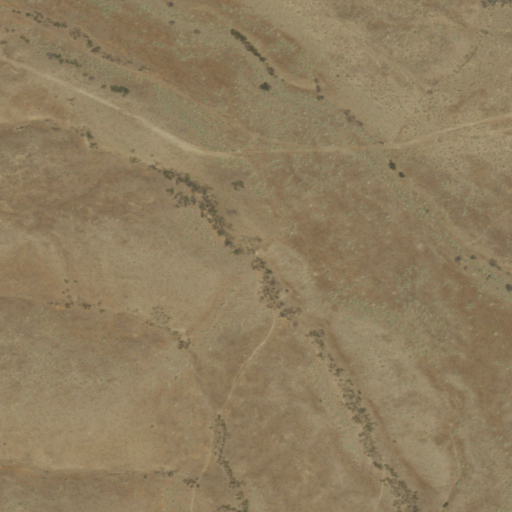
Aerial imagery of valley in Nevada named Frank Helen Canyon containing shrub and grassland